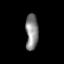
Tissue: lung
Cell type: Endothelial cells
Senescence score: 0.5616
Nuclear area (px): 442
Mean DAPI intensity: 135.898